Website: crate-barrel
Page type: account-selection
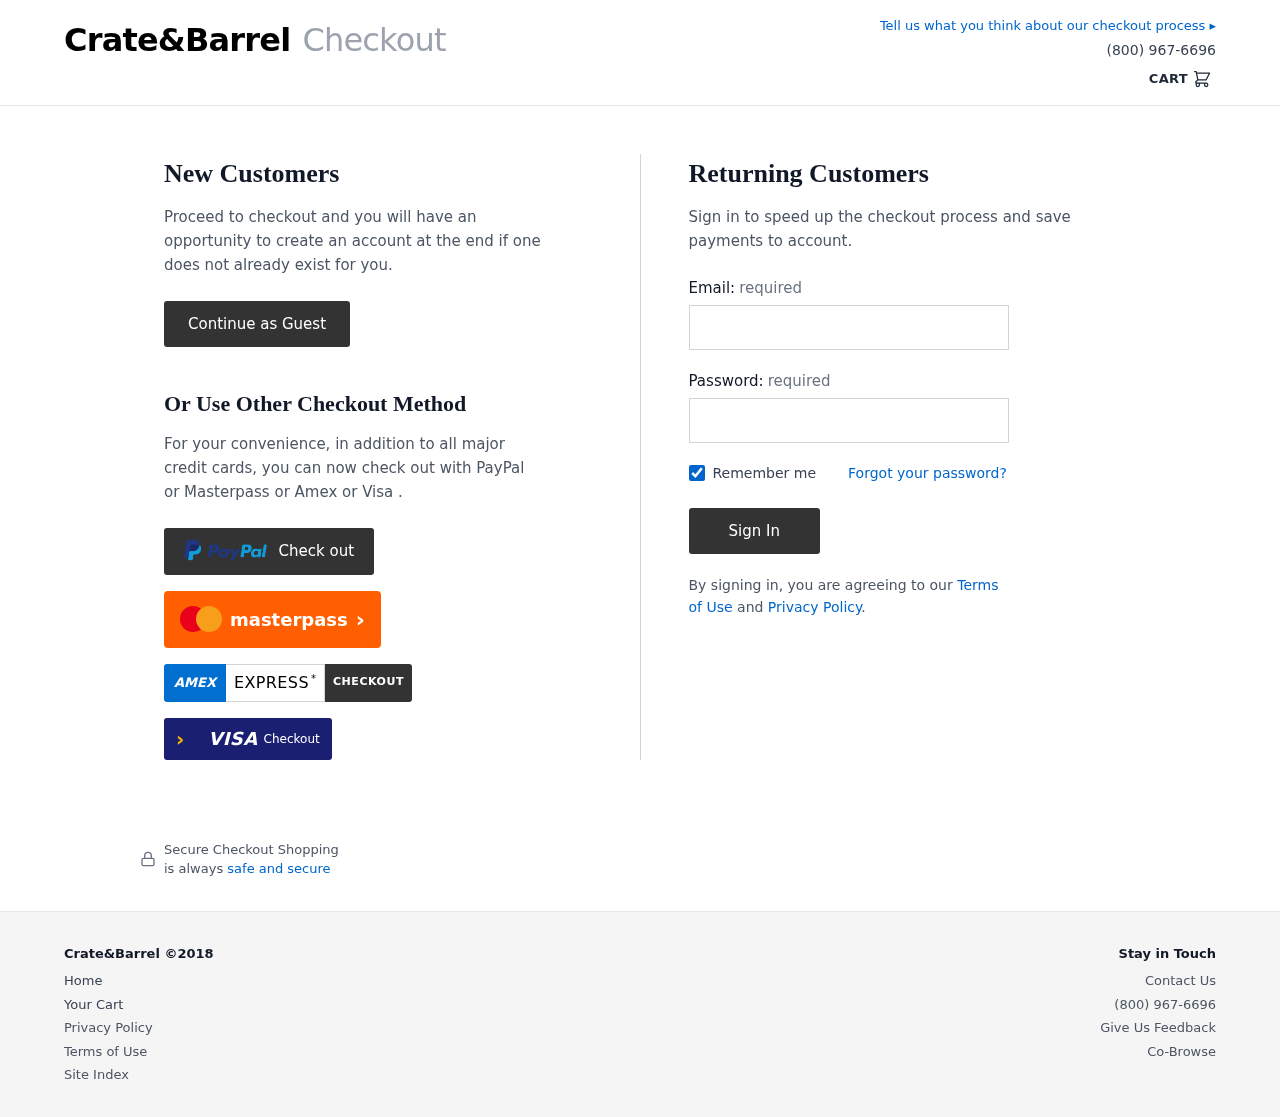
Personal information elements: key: PII_LOGIN_USERNAME
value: tara.kirk